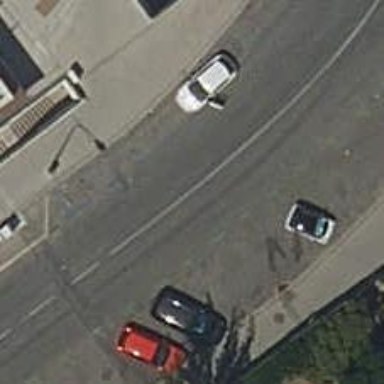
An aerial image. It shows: Marked road crossing with traffic calming table.